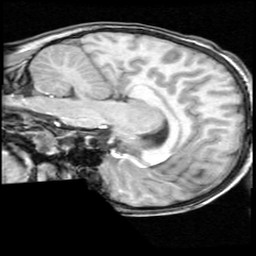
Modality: T1w
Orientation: sagittal
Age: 9
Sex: male
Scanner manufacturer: ge
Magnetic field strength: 1.5 T
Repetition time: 0.03333 s
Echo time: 0.008 s